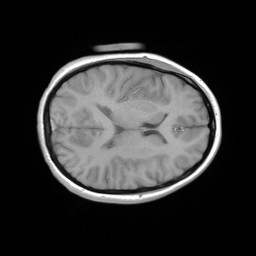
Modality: FLASH
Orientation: axial
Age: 24
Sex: female
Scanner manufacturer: siemens
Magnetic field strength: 3 T
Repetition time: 0.245 s
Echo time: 0.0026 s